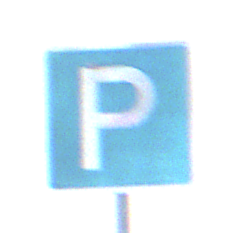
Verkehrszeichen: Parken
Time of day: SunriseSunset
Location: Outdoor (Nature)
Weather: PartlyCloudy
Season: NotSpecified
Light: Natural